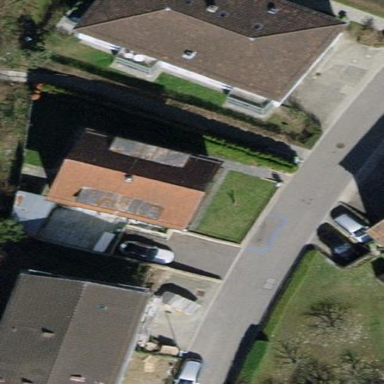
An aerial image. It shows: Building with tiled roof.